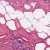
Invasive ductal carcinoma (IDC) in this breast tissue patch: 0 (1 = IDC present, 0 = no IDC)